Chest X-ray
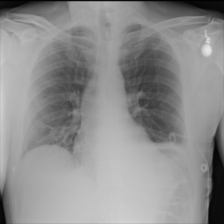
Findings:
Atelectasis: negative
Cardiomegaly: negative
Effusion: negative
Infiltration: negative
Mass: negative
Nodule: negative
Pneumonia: negative
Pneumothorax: negative
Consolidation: negative
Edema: negative
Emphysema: negative
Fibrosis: negative
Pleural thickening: negative
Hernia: negative